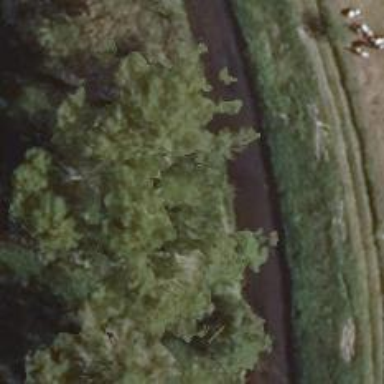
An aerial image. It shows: Row of trees in natural setting.